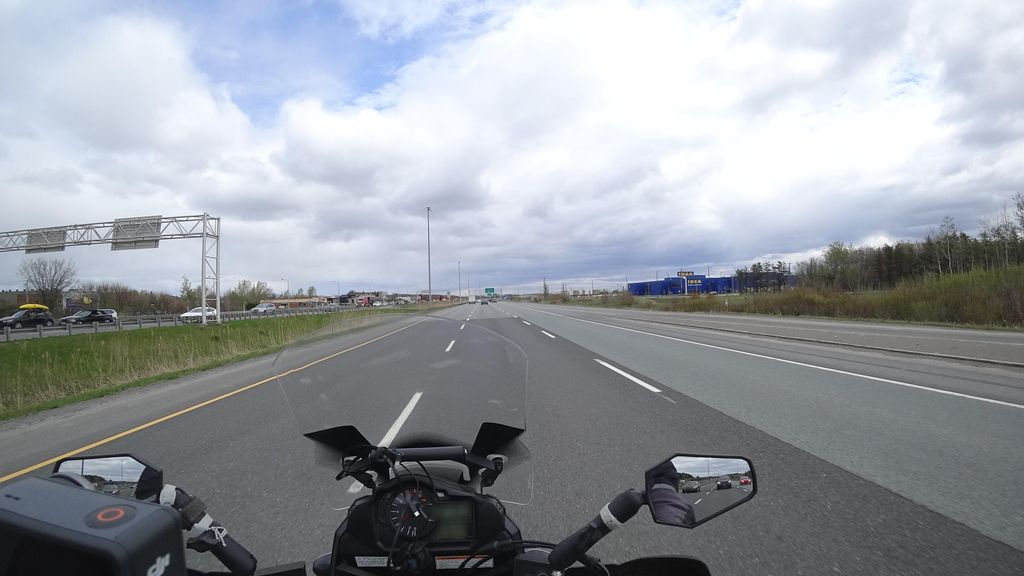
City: quebec_city